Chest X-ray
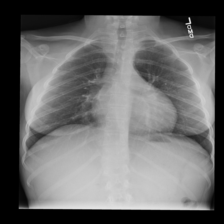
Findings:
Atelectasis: negative
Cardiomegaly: negative
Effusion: negative
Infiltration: negative
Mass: negative
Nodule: negative
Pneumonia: negative
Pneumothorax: negative
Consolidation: negative
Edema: negative
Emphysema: negative
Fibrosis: negative
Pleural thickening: negative
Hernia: negative